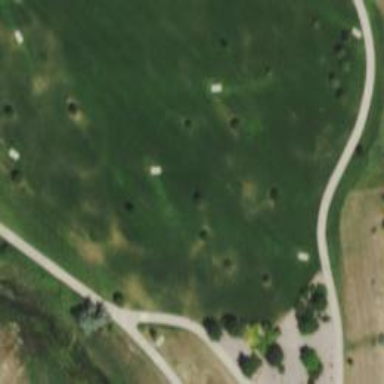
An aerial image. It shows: Disc golf basket.